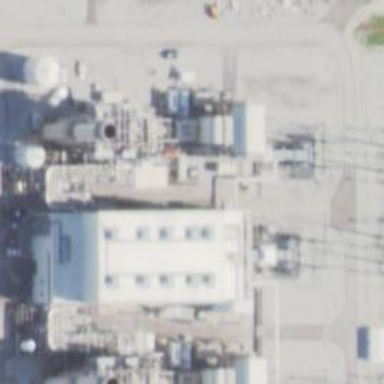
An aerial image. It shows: Gas turbine generator is in use.